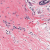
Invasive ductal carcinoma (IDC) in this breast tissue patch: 0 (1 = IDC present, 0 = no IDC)